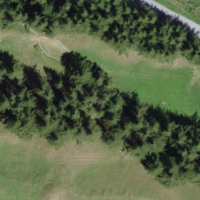
EUNIS habitat code: 26
Species observed at this site:
Tanacetum vulgare